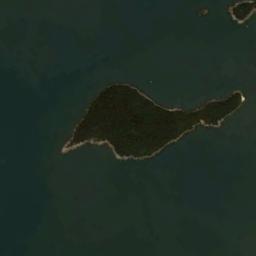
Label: island